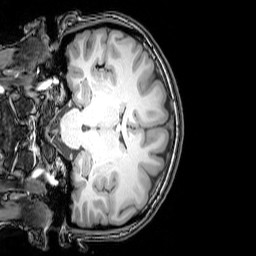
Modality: T1w
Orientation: coronal
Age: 25
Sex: female
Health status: healthy
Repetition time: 0.081 s
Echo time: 0.037 s